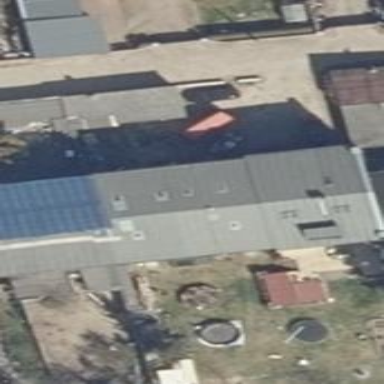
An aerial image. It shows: Detached building.